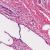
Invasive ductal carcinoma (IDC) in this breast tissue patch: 0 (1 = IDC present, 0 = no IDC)